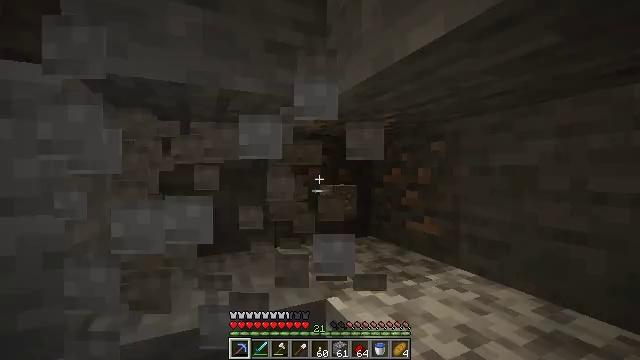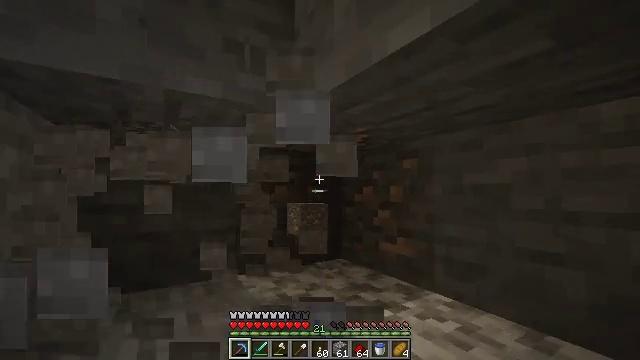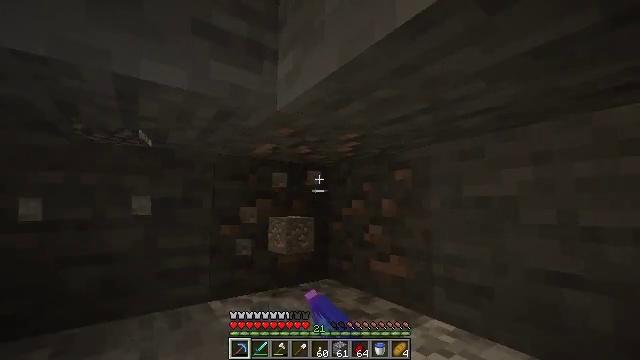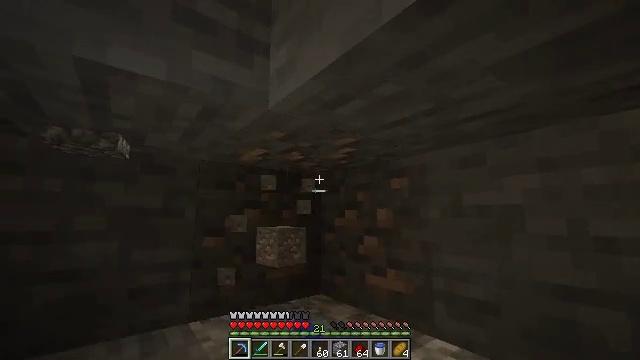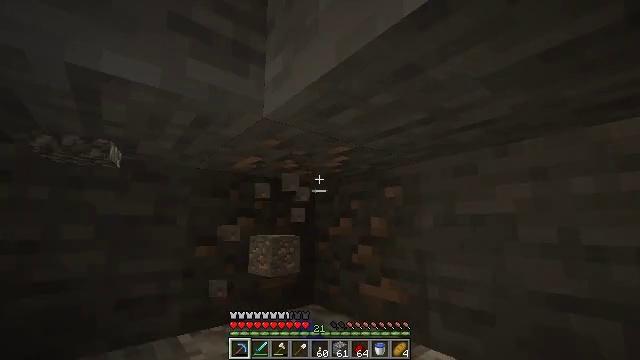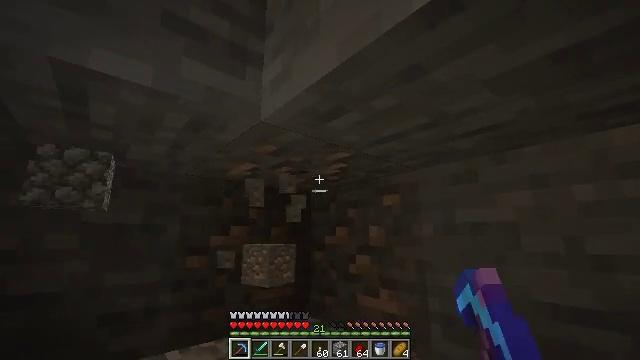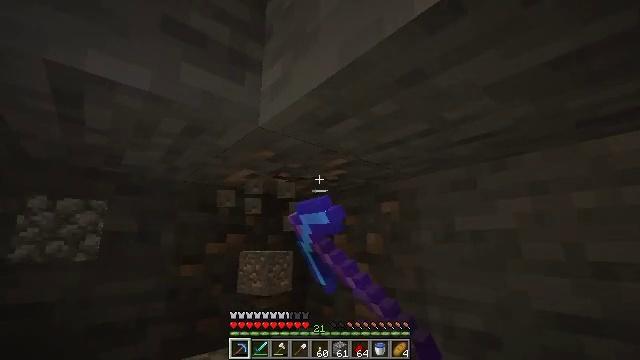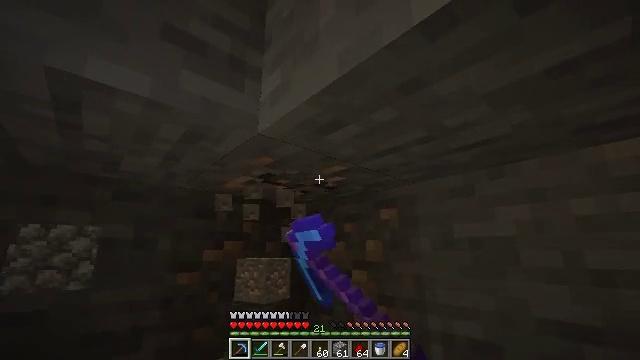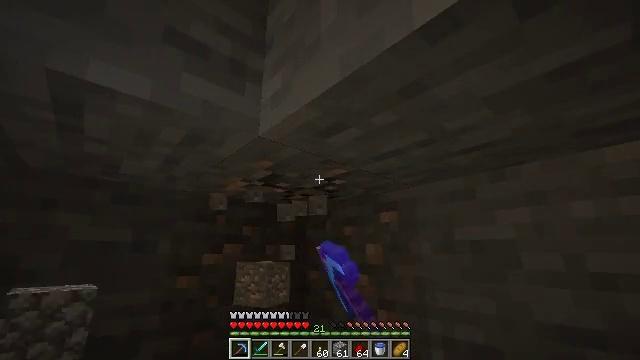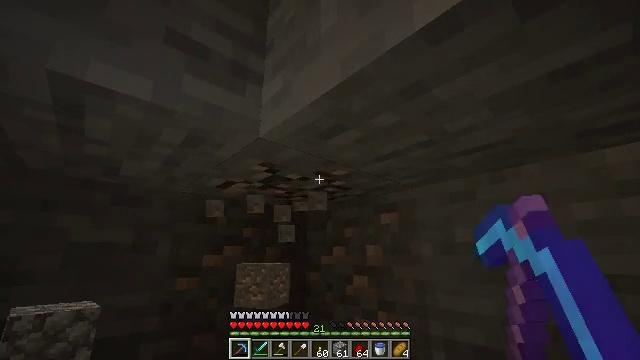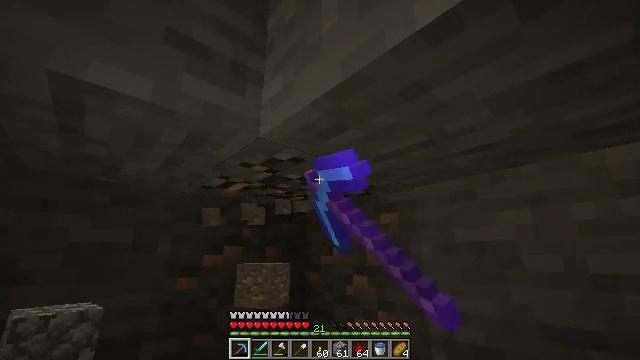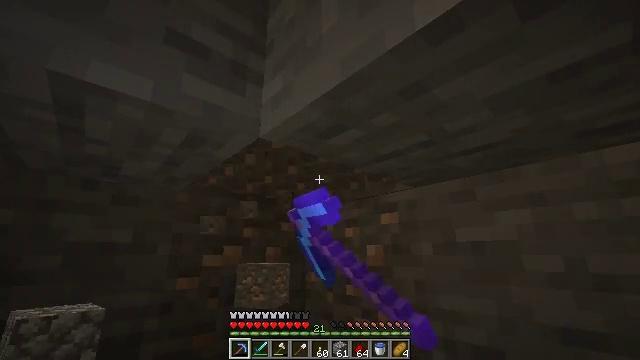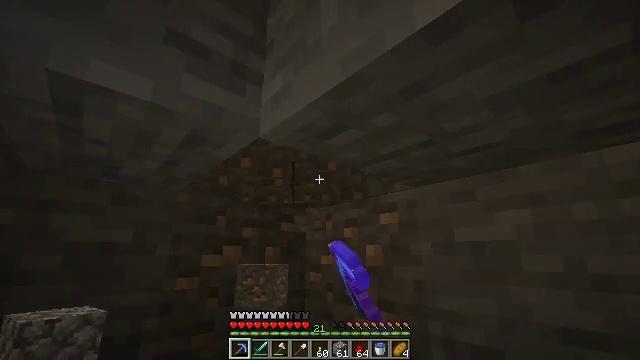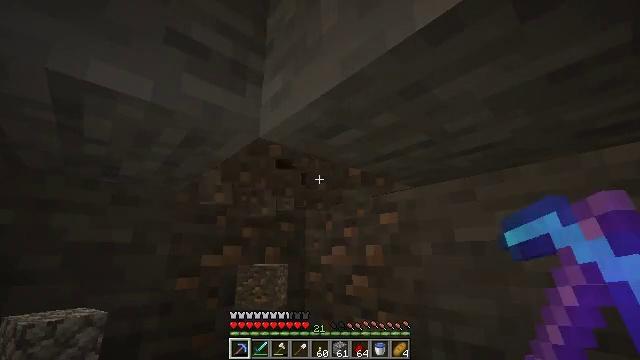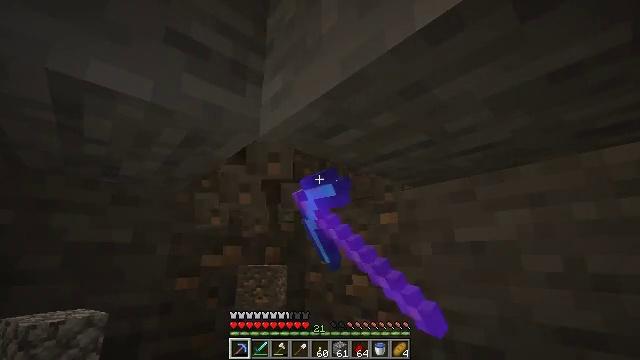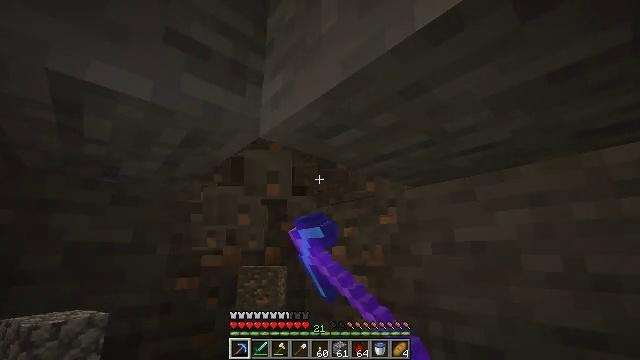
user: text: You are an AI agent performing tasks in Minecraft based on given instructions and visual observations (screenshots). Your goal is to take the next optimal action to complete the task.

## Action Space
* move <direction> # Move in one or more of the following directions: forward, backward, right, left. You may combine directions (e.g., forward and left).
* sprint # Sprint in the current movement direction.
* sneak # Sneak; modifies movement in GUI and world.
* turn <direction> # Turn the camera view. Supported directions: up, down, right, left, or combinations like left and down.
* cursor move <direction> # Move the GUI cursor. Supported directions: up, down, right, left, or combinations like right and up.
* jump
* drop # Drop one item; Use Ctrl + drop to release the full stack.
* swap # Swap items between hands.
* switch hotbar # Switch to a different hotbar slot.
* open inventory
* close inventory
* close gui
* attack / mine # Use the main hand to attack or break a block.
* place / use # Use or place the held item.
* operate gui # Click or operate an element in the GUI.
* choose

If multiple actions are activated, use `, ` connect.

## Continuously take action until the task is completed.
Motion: motion action
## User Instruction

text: Find iron ore and break it.
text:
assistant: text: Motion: move forward, turn right and up, attack / mine
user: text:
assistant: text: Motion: turn right and up, attack / mine
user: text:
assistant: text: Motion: turn right and up, attack / mine
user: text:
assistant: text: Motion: turn right and up, attack / mine
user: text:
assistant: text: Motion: turn right and up, attack / mine
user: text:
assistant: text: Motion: turn up, attack / mine
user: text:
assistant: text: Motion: turn up, attack / mine
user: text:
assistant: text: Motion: attack / mine
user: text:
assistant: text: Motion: attack / mine
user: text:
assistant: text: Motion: attack / mine
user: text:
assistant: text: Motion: attack / mine
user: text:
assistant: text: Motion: attack / mine
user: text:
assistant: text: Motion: attack / mine
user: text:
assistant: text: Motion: attack / mine
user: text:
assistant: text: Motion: attack / mine
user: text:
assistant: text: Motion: attack / mine
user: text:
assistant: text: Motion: attack / mine
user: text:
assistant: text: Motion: turn right and down, attack / mine
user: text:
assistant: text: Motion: turn right and down, attack / mine
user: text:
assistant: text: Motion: turn right and down, attack / mine
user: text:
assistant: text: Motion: turn down, attack / mine
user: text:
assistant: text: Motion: attack / mine
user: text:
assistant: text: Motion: attack / mine
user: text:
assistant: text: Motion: attack / mine
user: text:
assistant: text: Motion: attack / mine
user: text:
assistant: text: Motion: attack / mine
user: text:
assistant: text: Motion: attack / mine
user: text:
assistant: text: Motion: attack / mine
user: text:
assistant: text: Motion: turn left, attack / mine
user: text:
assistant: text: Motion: turn left, attack / mine